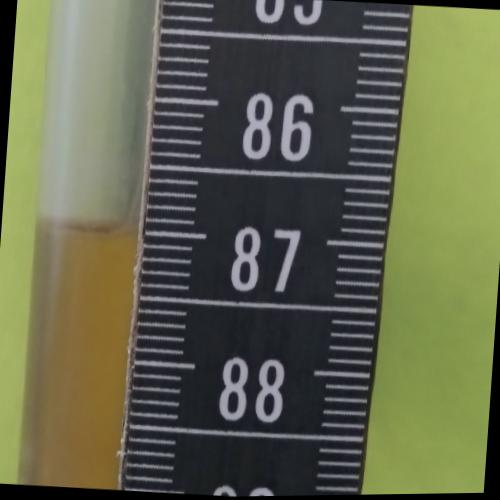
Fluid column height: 87.0 cm